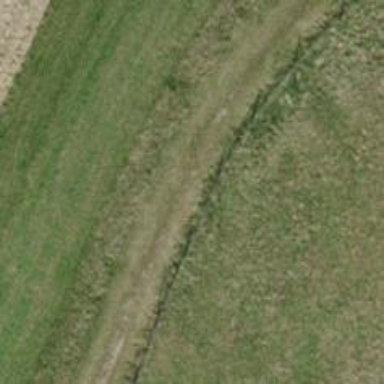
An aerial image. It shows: Track with grass and gravel surface of grade 5 quality.